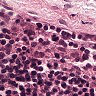
Metastatic tissue present: no